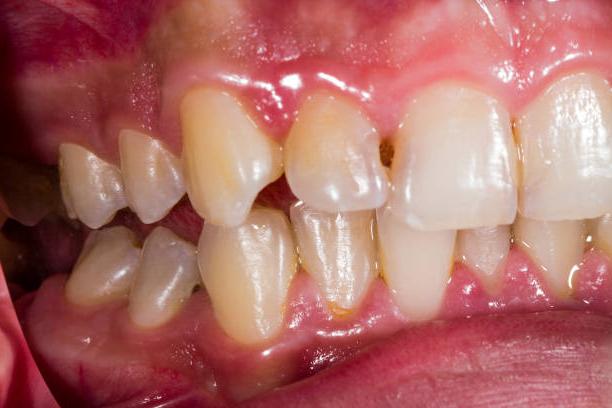
Condition: Gingivitis